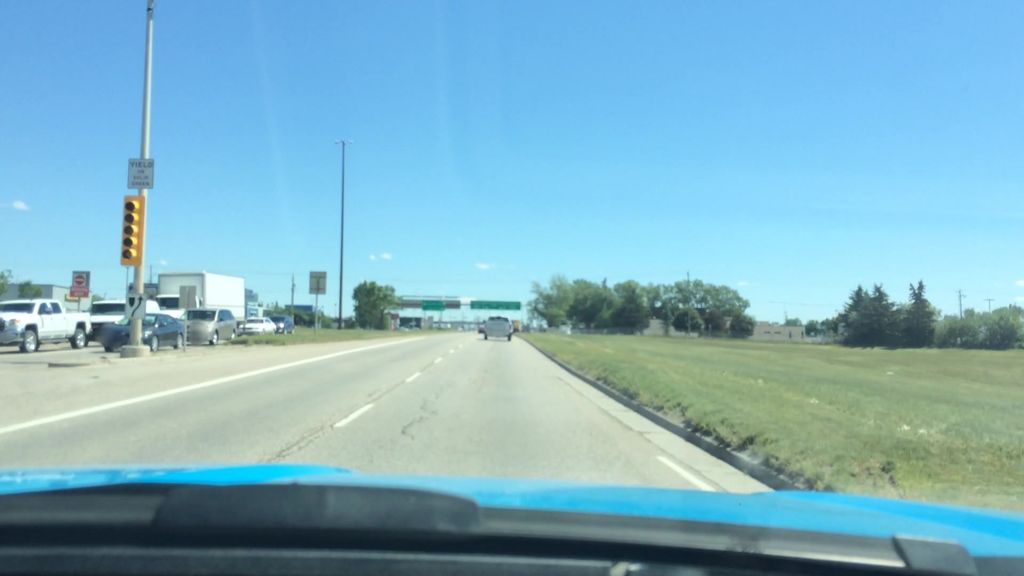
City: calgary